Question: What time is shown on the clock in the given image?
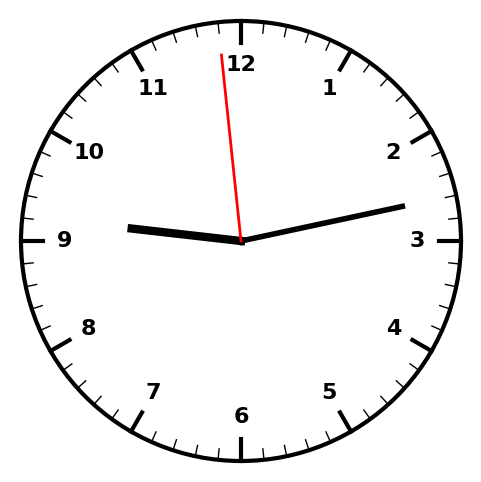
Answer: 09:12:59